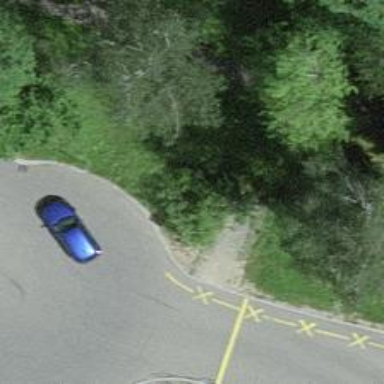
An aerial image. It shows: Charging station.